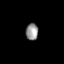
Tissue: prostate
Cell type: T cells
Senescence score: 0.267
Nuclear area (px): 207
Mean DAPI intensity: 144.618